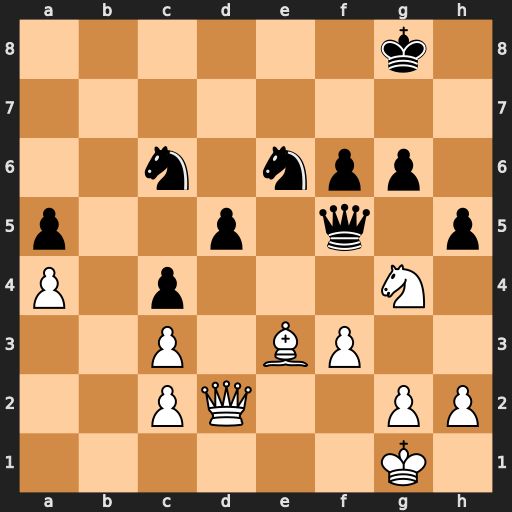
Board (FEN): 6k1/8/2n1npp1/p2p1q1p/P1p3N1/2P1BP2/2PQ2PP/6K1
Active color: w
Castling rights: -
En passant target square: -
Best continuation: Nh6+ Kg7 Nxf5+